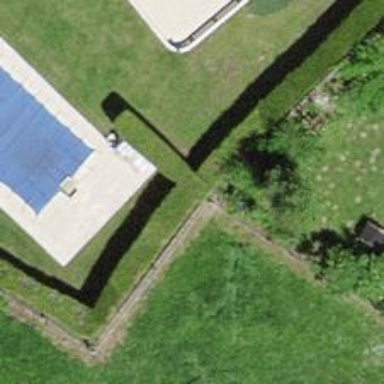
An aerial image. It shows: Hedge acting as barrier.